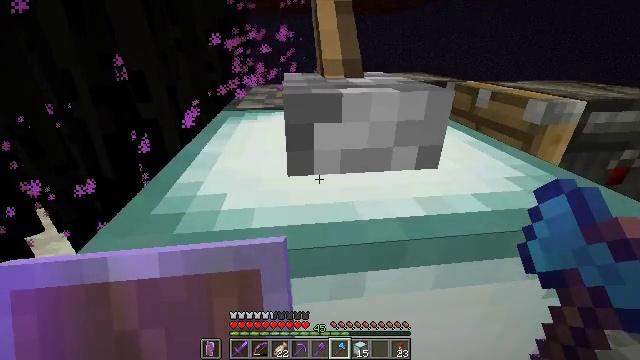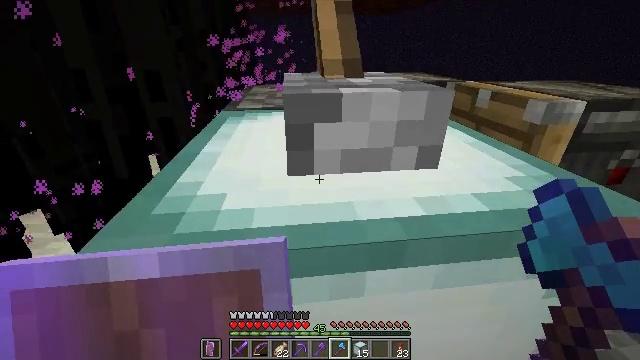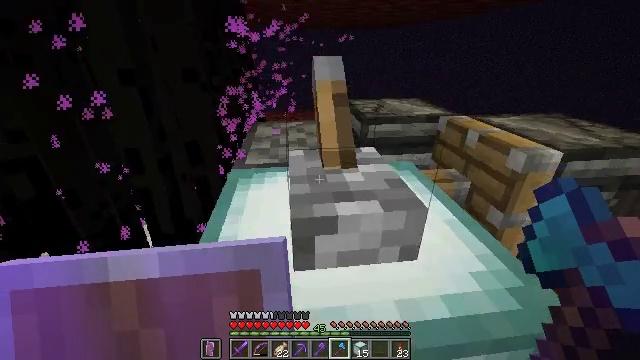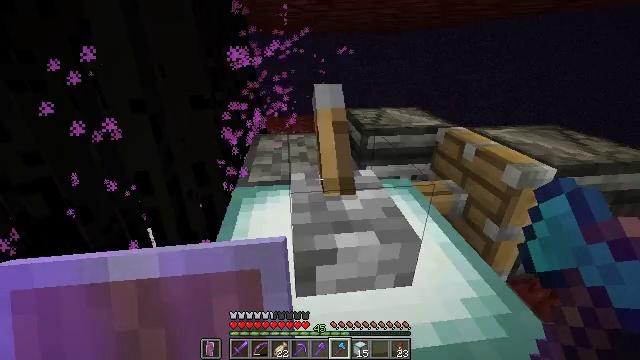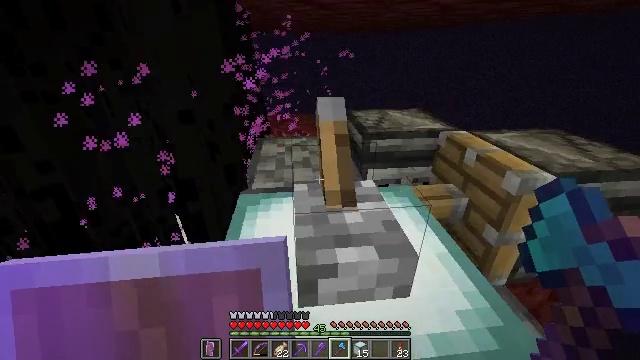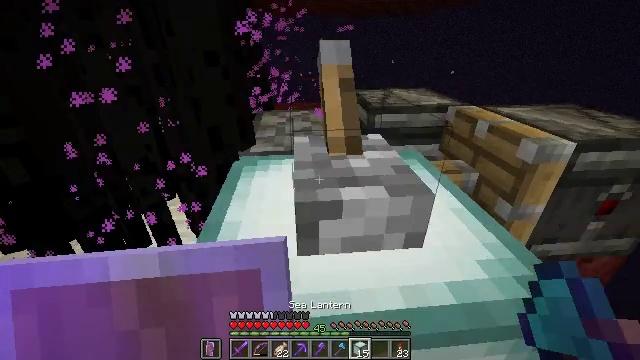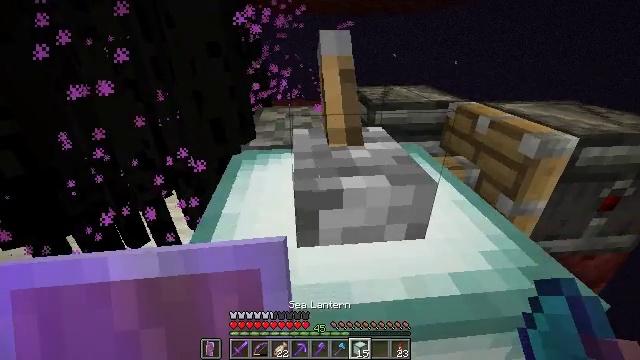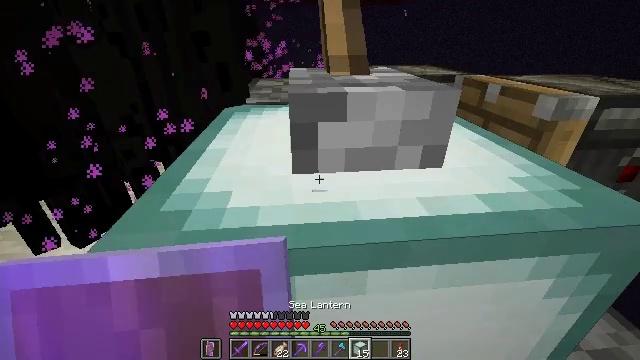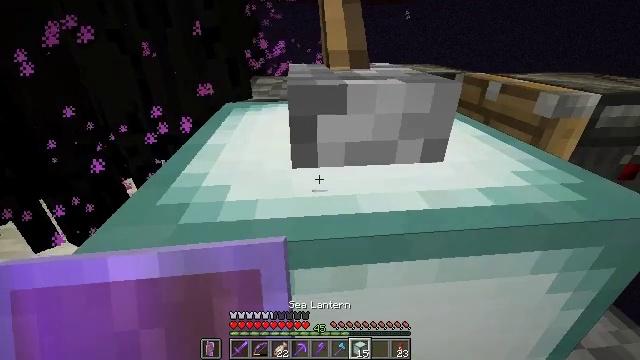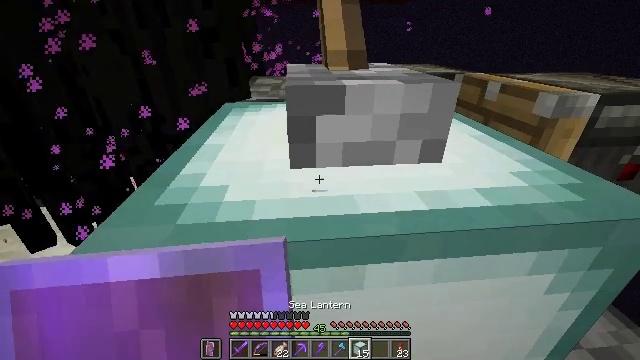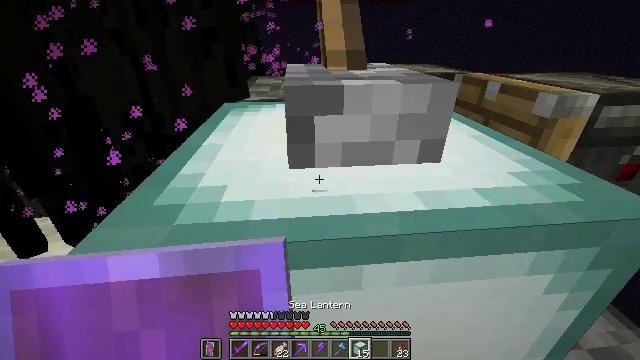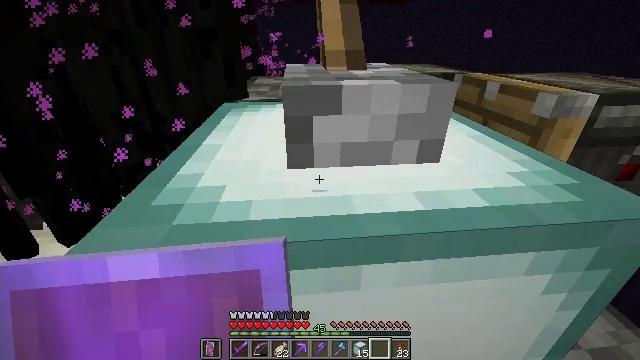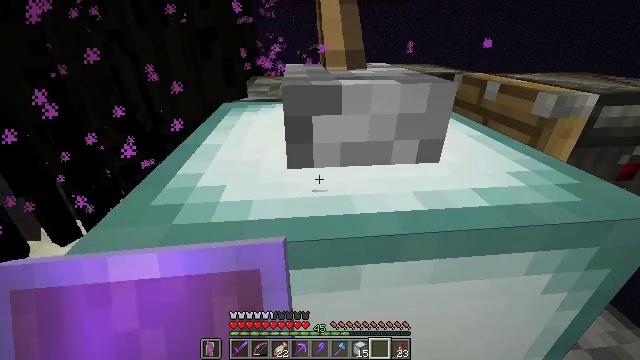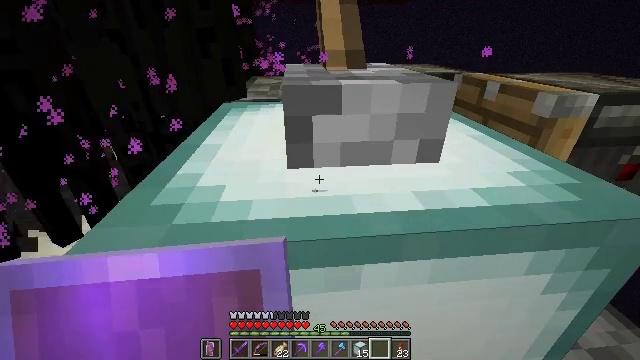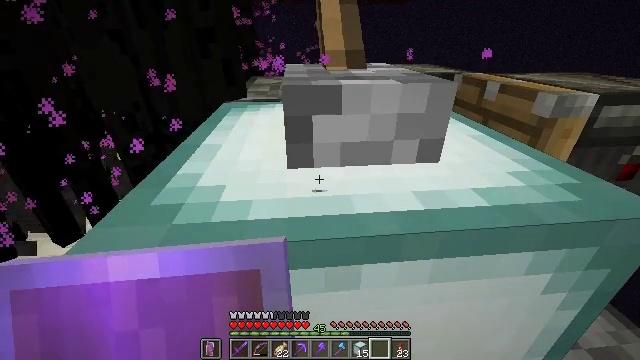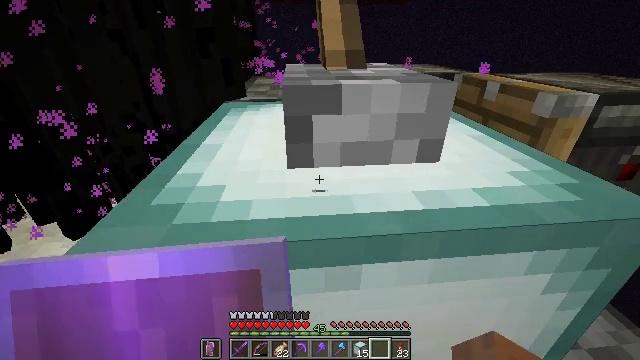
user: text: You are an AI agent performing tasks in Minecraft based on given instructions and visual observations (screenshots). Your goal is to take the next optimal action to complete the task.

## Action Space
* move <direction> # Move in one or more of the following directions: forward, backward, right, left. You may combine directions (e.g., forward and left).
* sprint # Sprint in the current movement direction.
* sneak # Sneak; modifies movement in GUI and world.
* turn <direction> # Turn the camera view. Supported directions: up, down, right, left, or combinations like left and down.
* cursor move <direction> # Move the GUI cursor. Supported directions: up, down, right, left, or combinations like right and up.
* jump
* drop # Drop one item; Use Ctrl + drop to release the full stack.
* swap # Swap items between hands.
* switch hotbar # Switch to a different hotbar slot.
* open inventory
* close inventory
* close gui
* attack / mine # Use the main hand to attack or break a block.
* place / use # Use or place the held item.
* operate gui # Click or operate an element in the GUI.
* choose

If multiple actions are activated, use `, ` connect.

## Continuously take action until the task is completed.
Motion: motion action
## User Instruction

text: Gather the lever into your inventory.
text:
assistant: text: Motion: sneak
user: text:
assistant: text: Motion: sneak, jump
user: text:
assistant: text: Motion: move forward, sneak, jump
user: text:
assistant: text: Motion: move forward, sneak, jump
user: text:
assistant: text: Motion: move forward, sneak, jump
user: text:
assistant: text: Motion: move forward, sneak, jump
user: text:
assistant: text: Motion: move forward, sneak, jump
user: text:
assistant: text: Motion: move forward, sneak, jump
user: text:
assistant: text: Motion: move forward, sneak, jump
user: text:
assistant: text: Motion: move forward, sneak
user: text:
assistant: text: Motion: move forward, sneak
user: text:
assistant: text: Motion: sneak
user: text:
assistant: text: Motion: sneak
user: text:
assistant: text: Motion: sneak
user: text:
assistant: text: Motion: sneak
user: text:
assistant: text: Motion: sneak
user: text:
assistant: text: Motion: sneak
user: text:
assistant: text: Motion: sneak
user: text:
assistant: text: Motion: sneak
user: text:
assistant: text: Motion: sneak
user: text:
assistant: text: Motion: sneak, turn up
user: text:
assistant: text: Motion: sneak, turn up
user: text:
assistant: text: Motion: sneak, turn left and up
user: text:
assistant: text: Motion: sneak, turn up
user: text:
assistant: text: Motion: sneak, turn up
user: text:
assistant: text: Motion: sneak
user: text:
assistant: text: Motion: sneak, attack / mine
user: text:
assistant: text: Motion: sneak, attack / mine
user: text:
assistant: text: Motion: sneak, attack / mine
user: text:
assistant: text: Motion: sneak, attack / mine